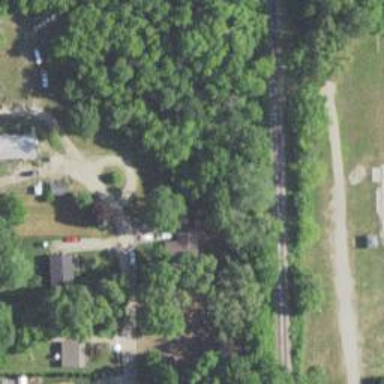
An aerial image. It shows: Abandoned railway with historical significance.